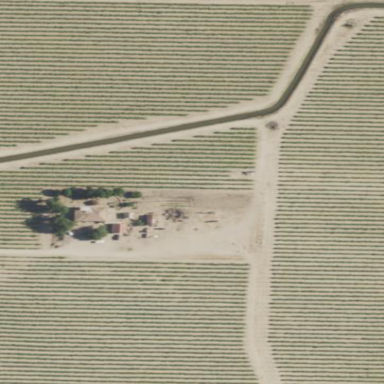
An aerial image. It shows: Vineyard.